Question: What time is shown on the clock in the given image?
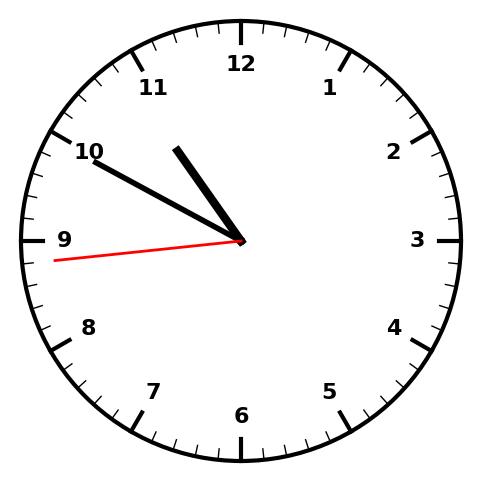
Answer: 10:49:44